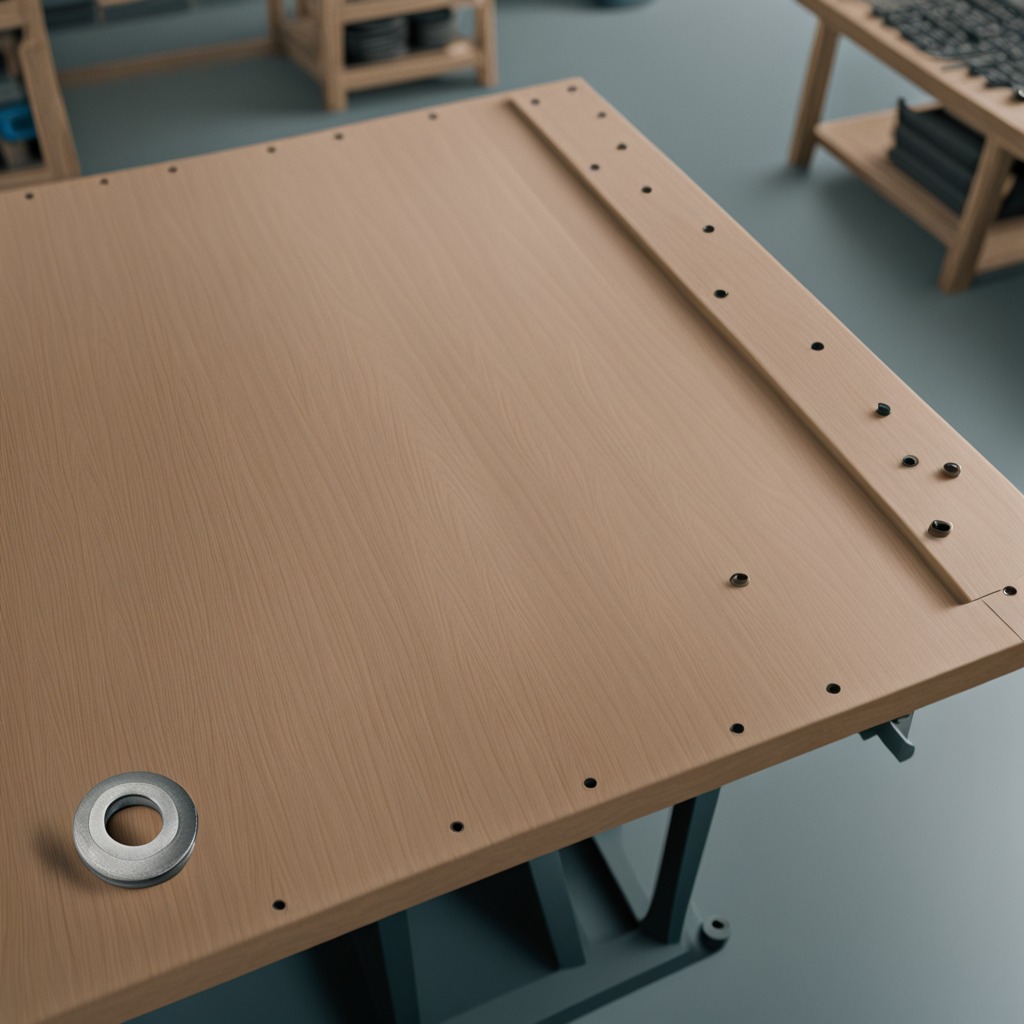
A flat metal washer is lying on the workbench.